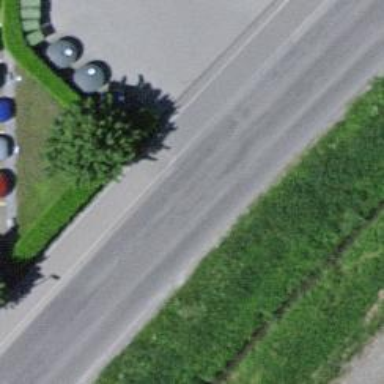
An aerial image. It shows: Hedge barrier.